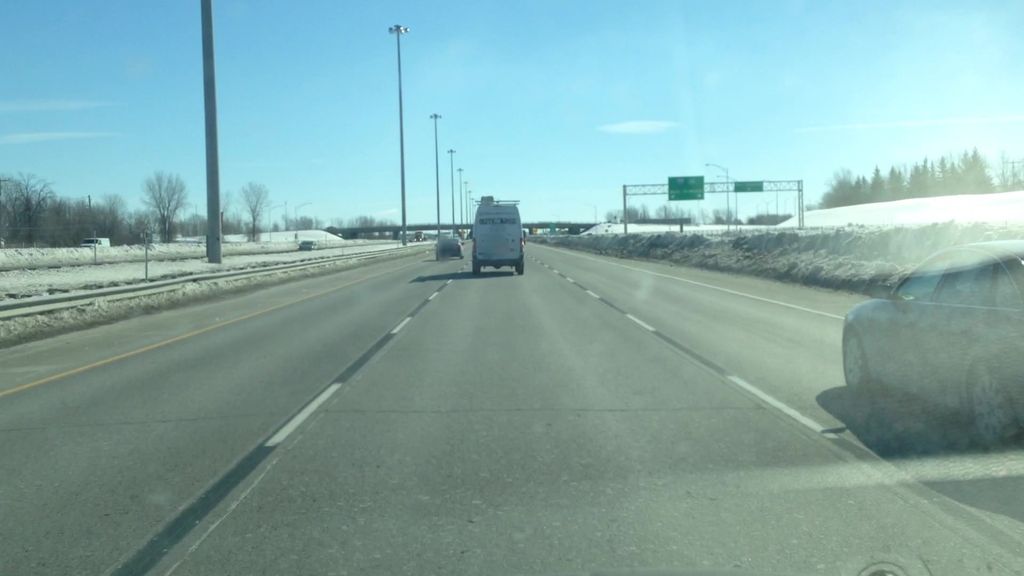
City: montreal